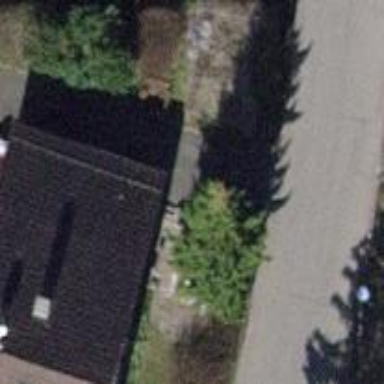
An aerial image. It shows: Semidetached house.